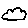
Label: cloud